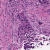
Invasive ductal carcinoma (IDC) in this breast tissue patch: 1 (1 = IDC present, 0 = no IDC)